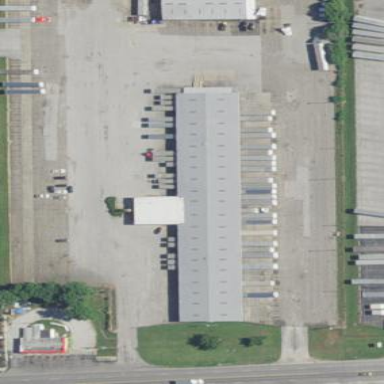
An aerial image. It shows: Transportation building.